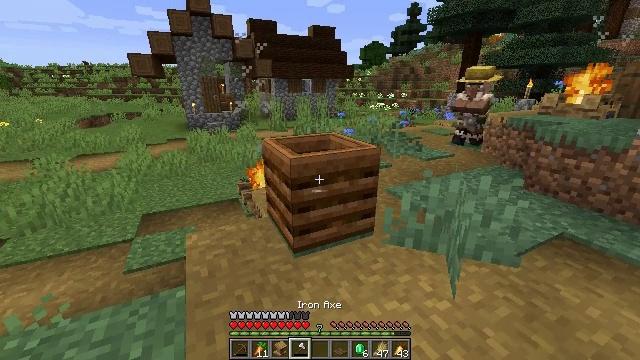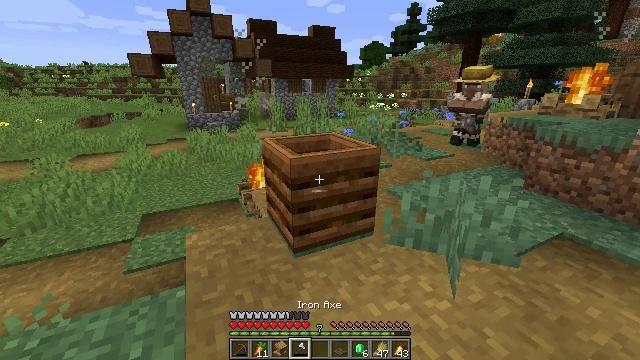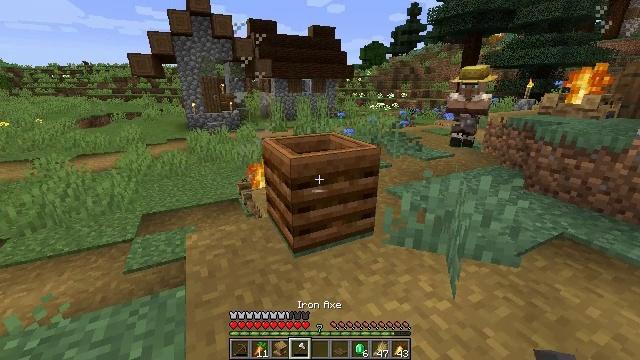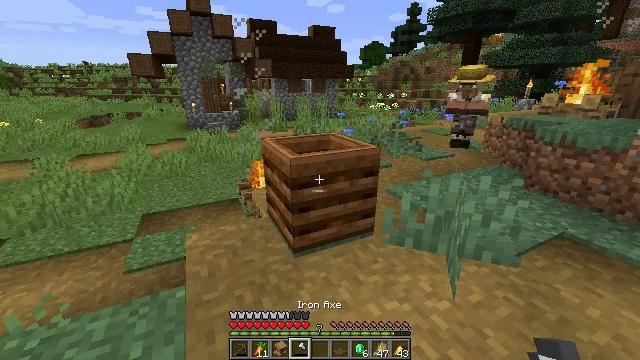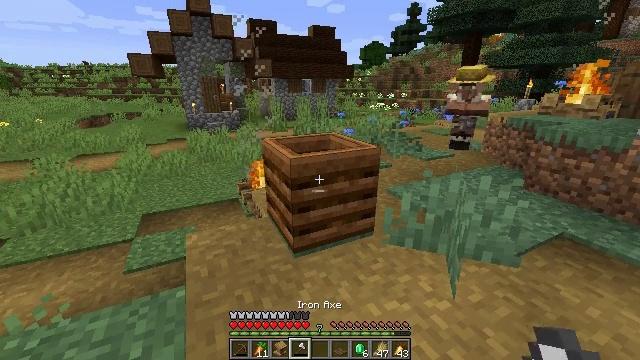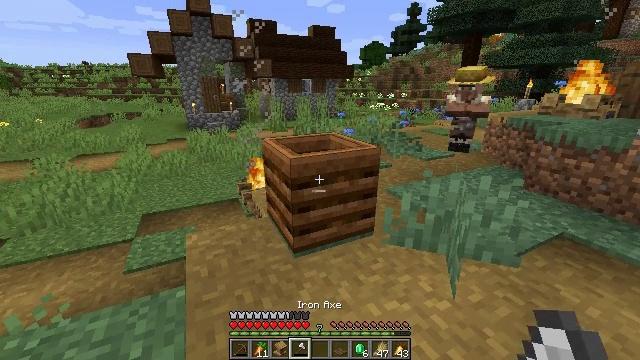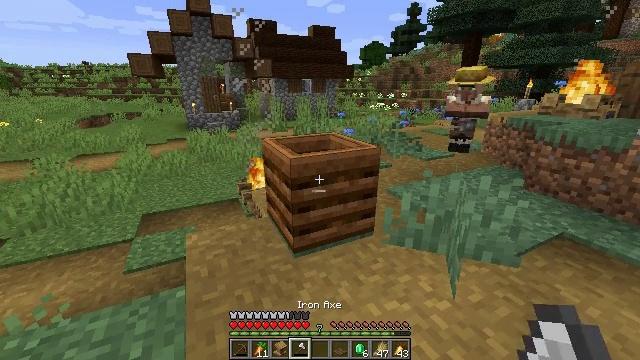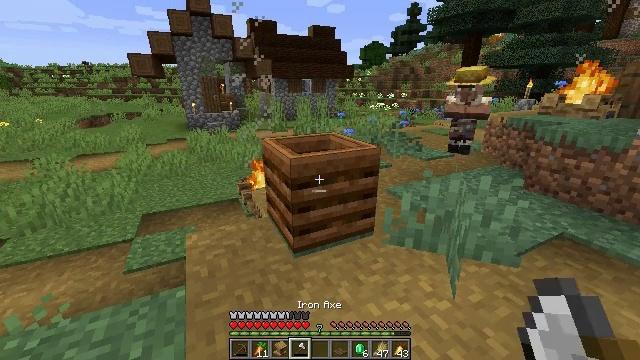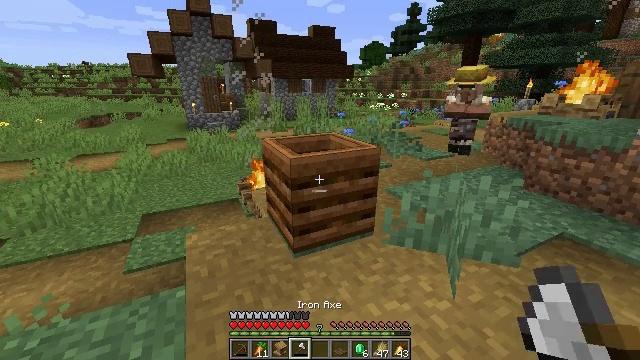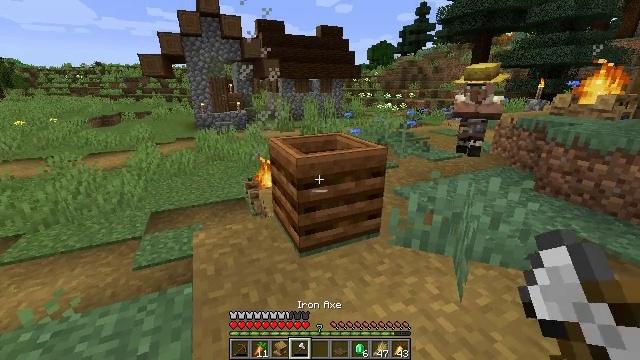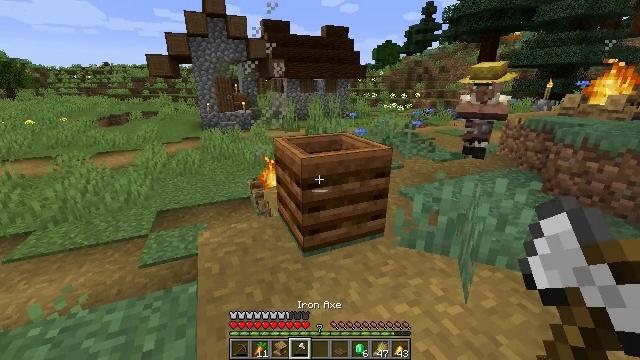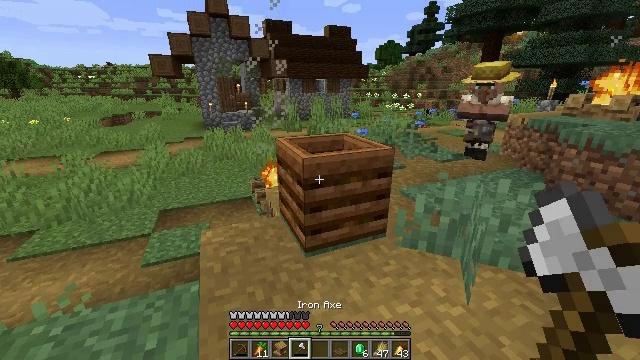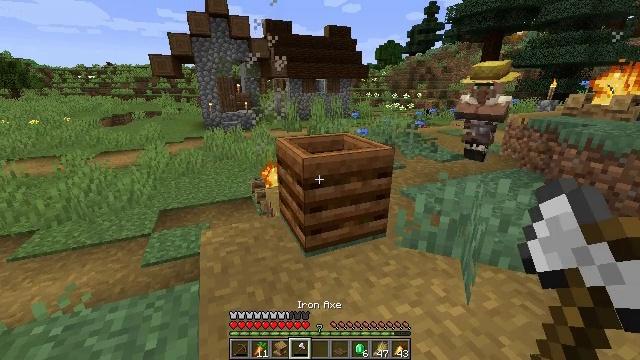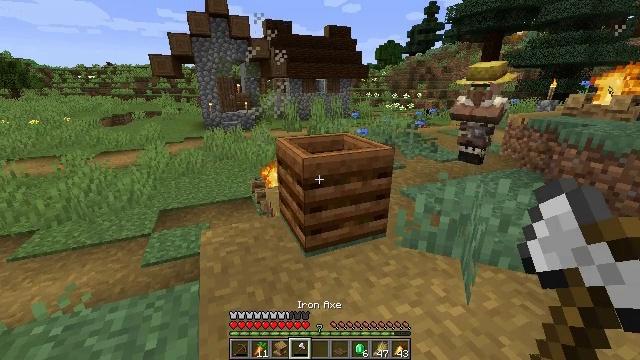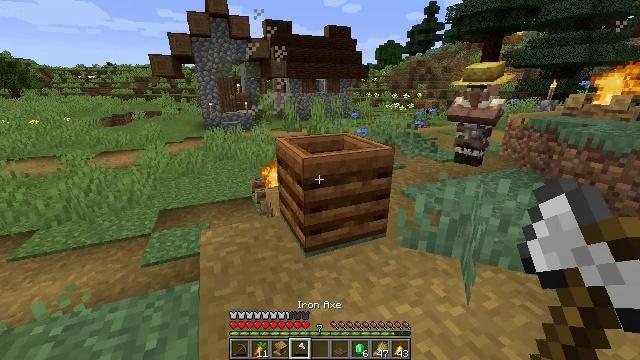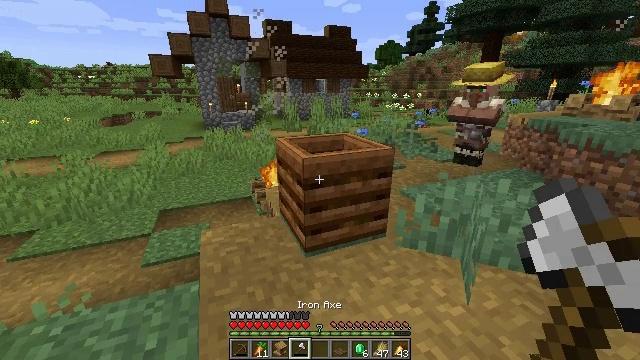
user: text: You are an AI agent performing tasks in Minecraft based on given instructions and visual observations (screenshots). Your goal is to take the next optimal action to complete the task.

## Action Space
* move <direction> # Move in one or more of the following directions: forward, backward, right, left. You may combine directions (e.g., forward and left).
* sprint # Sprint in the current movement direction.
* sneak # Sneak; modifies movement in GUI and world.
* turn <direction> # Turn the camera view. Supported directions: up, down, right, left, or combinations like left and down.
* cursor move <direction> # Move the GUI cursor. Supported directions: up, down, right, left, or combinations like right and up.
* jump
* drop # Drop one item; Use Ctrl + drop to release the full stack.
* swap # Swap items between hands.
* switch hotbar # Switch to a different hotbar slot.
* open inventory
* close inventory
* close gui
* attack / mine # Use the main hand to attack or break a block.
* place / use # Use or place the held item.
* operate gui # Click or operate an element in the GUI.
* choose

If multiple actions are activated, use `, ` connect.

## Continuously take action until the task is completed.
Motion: motion action
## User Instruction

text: Collect the composter for reuse.
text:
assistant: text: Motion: no_op
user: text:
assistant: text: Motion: no_op
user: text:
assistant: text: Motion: no_op
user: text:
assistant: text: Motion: no_op
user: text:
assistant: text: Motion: no_op
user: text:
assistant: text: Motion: no_op
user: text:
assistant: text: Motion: no_op
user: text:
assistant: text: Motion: no_op
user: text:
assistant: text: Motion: turn left
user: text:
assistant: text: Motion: turn left
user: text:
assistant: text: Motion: no_op
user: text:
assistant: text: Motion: no_op
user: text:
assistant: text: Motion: no_op
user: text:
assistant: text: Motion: no_op
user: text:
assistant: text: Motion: no_op
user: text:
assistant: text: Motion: no_op
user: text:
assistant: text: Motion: no_op
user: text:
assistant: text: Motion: no_op
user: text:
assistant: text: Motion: no_op
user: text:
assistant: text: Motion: no_op
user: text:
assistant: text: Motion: no_op
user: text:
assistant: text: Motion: no_op
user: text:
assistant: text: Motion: no_op
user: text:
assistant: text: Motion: no_op
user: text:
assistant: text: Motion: no_op
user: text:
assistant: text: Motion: no_op
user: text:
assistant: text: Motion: no_op
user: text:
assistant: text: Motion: no_op
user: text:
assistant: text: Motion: no_op
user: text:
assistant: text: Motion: no_op